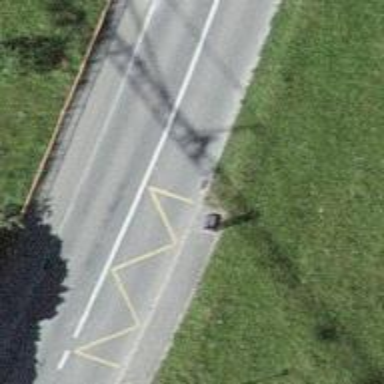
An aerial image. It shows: Bus stop with platform for public transport.